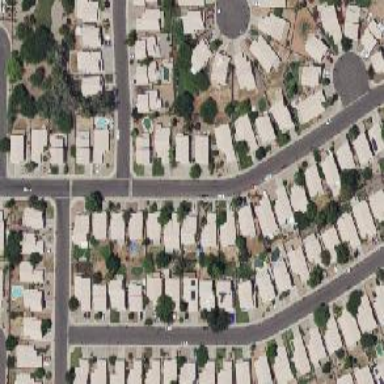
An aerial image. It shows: This residential area consists of single-family homes.